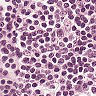
Metastatic tissue present: no